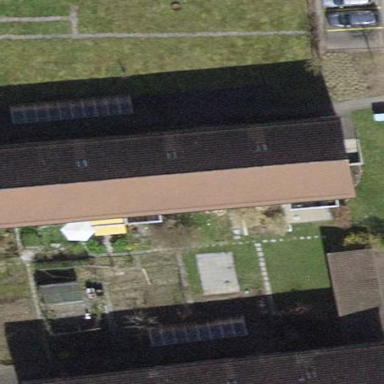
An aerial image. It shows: Building with tile roof.